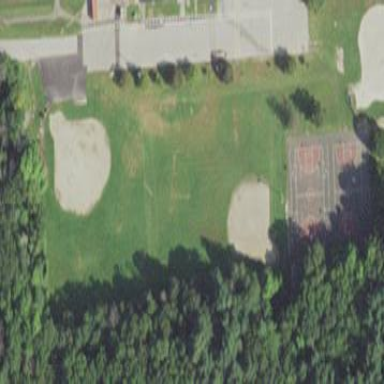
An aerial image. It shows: Baseball pitch for leisure land.